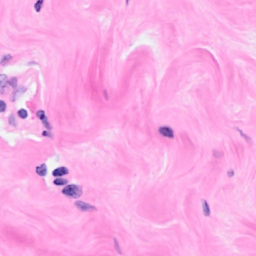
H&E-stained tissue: Breast